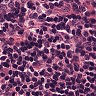
Metastatic tissue present: no